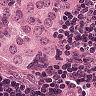
Metastatic tissue present: yes